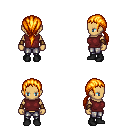
a pixel art fantasy rpg character, female body template, human, tanned skin, maroon sleeveless shirt, metal pants, light blonde ponytail hairstyle, cloth bracers, black shoes, four views (front, back, left, right), 2x2 character sprite sheet, small pixel art, hard edges, no anti-aliasing